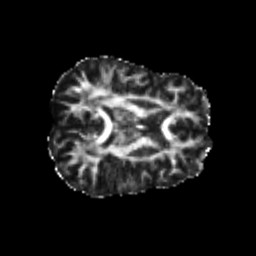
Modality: FA
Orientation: axial
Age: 26
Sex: female
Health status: healthy
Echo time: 0.074 s